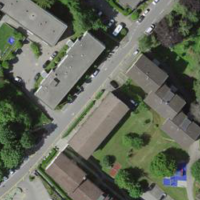
EUNIS habitat code: 55
Species observed at this site:
Convallaria majalis